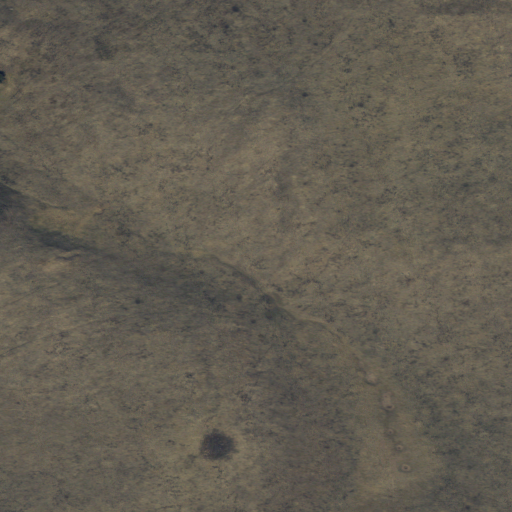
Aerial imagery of depression(s) in Montana named Newell Basin containing grassland and shrub